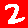
Digit: 2